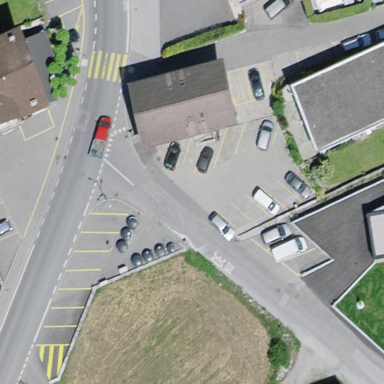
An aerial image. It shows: Parking area.